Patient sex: M
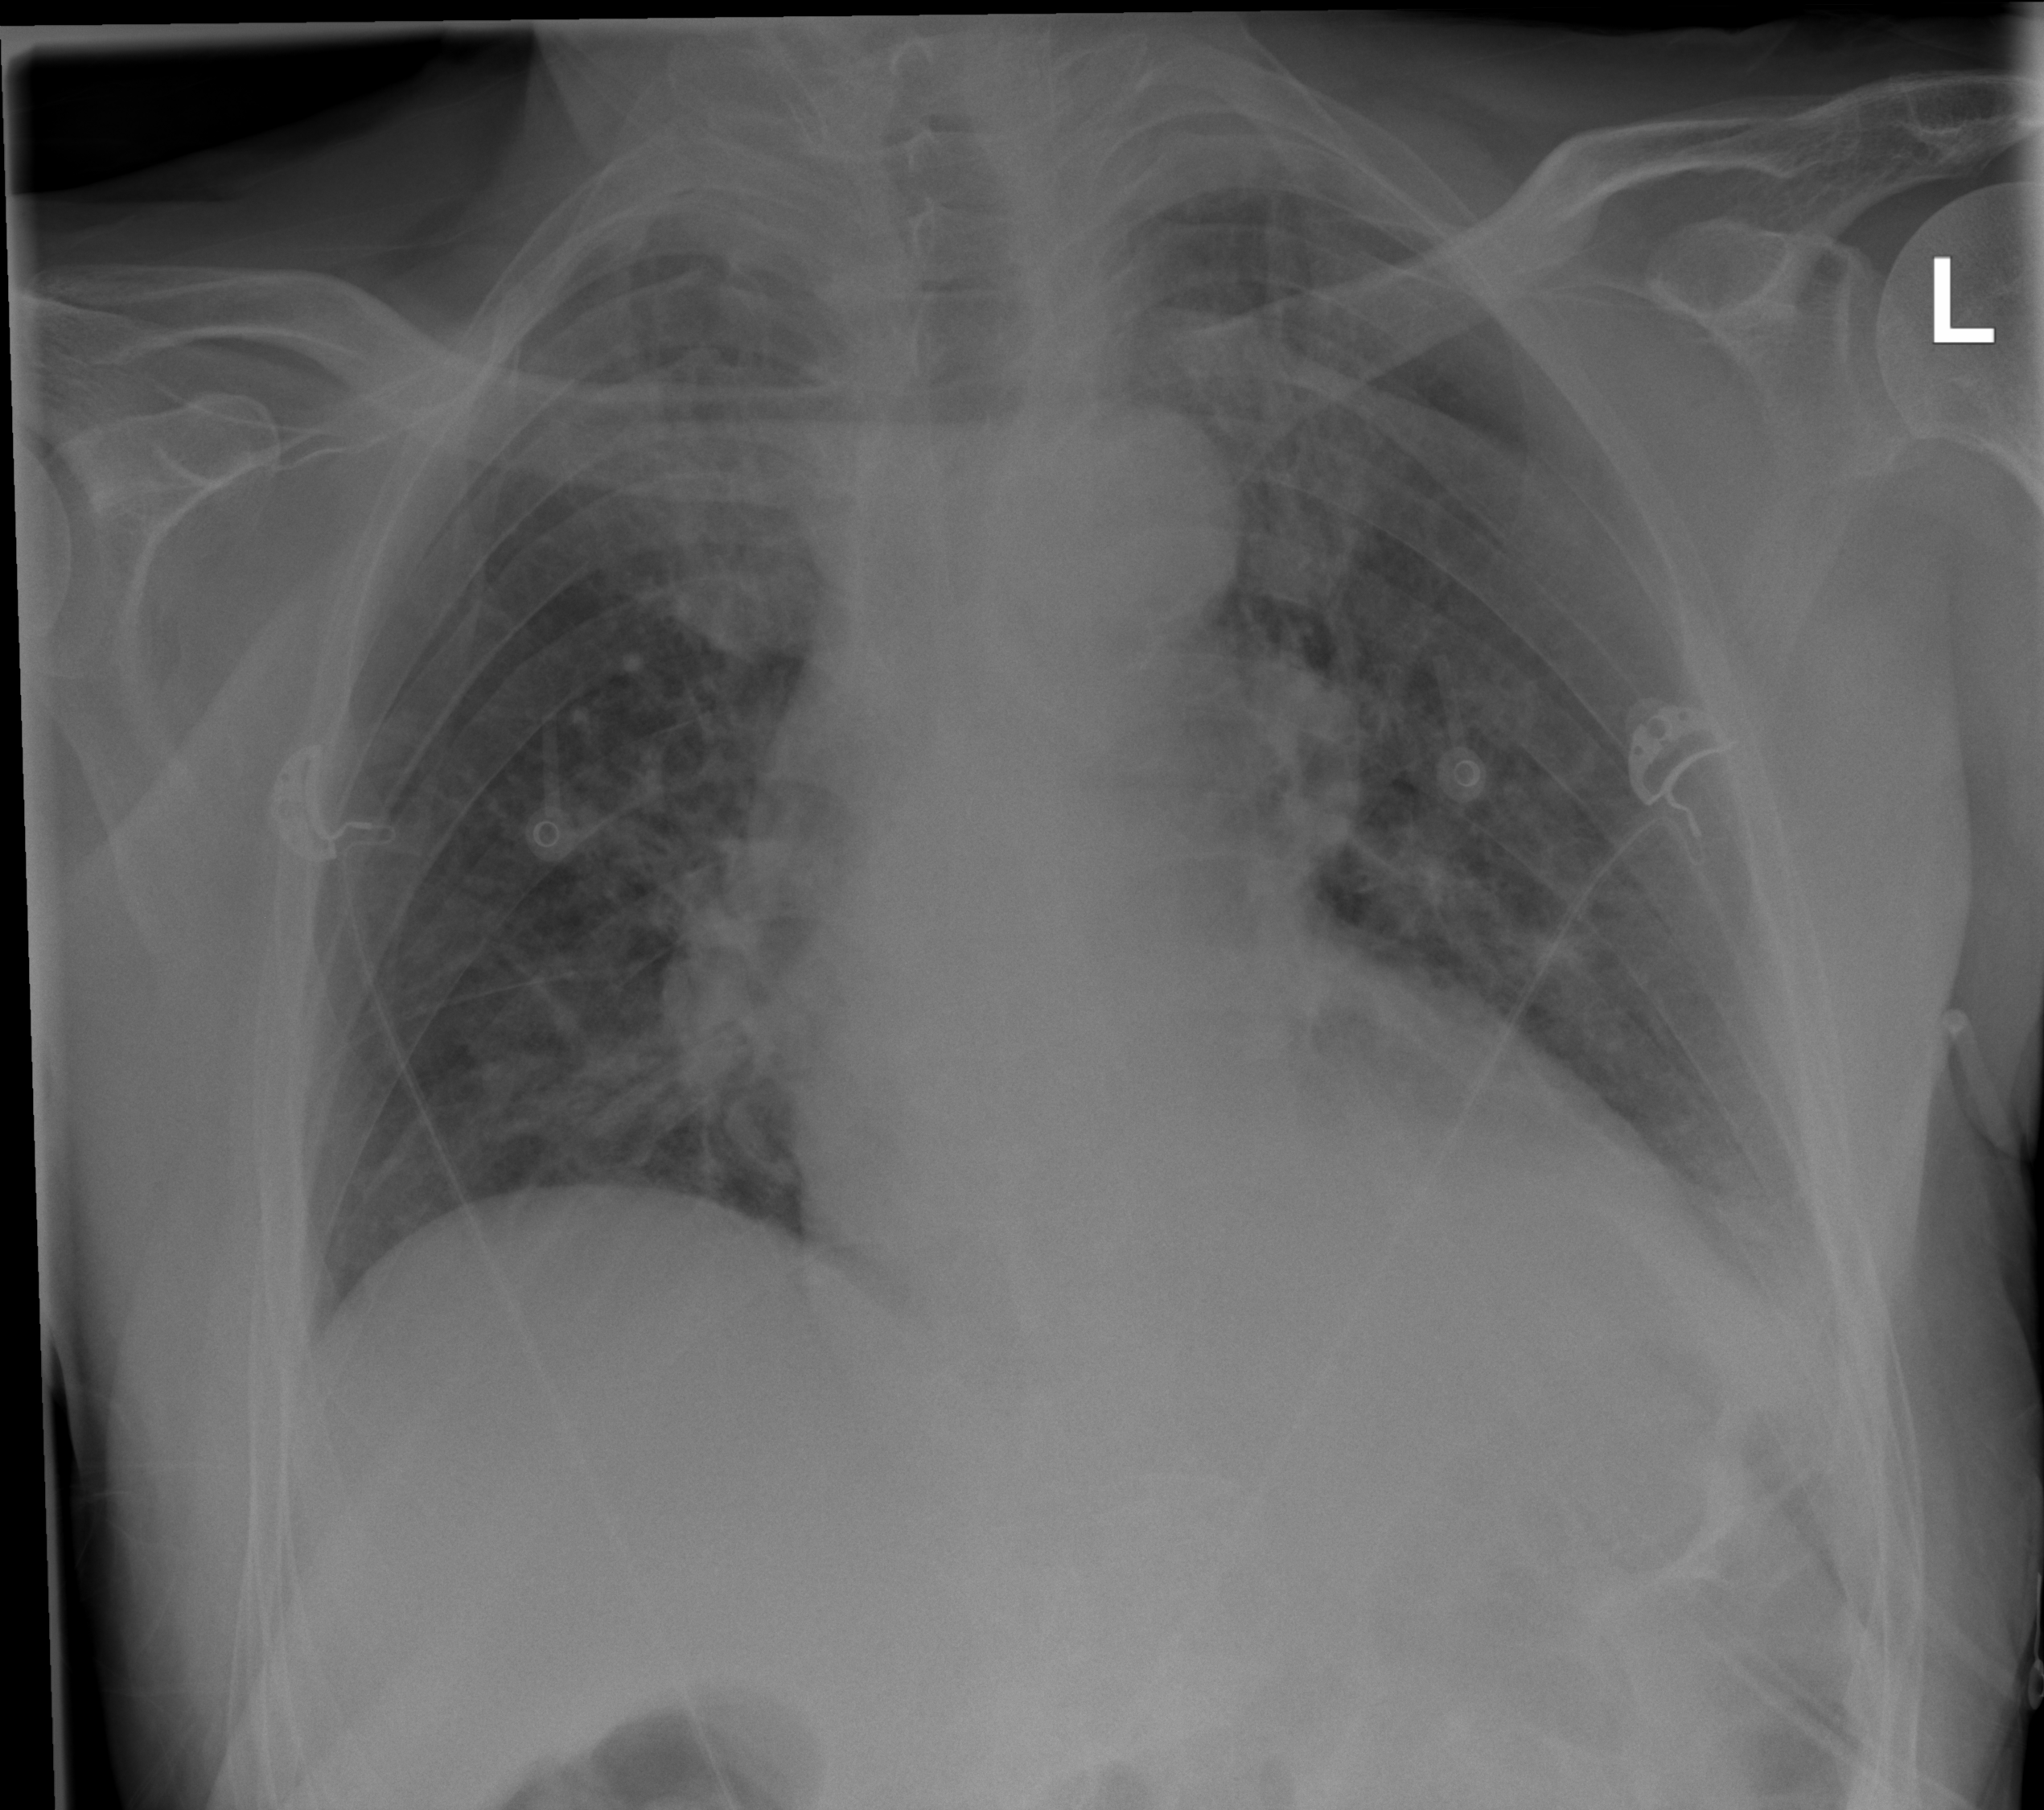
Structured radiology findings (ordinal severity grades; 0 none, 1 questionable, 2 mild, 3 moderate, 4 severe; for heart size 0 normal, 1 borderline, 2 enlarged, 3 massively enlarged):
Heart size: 1
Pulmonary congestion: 2
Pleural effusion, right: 0
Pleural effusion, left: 2
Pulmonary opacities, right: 2
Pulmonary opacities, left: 2
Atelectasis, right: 2
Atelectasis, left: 2